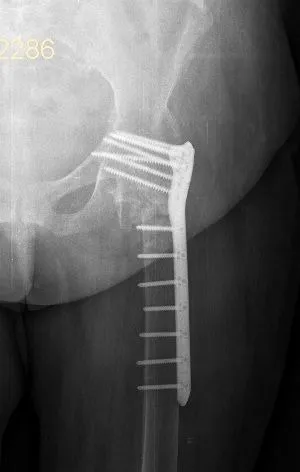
Postoperative X-ray.
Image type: radiology (x_ray)